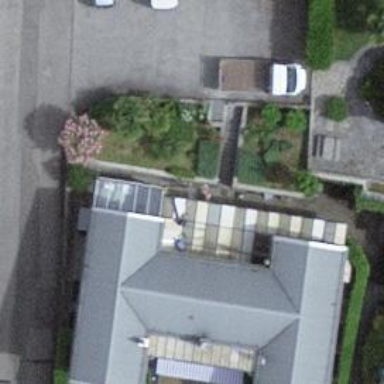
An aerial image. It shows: Building with gabled roof that is colored grey.